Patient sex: M
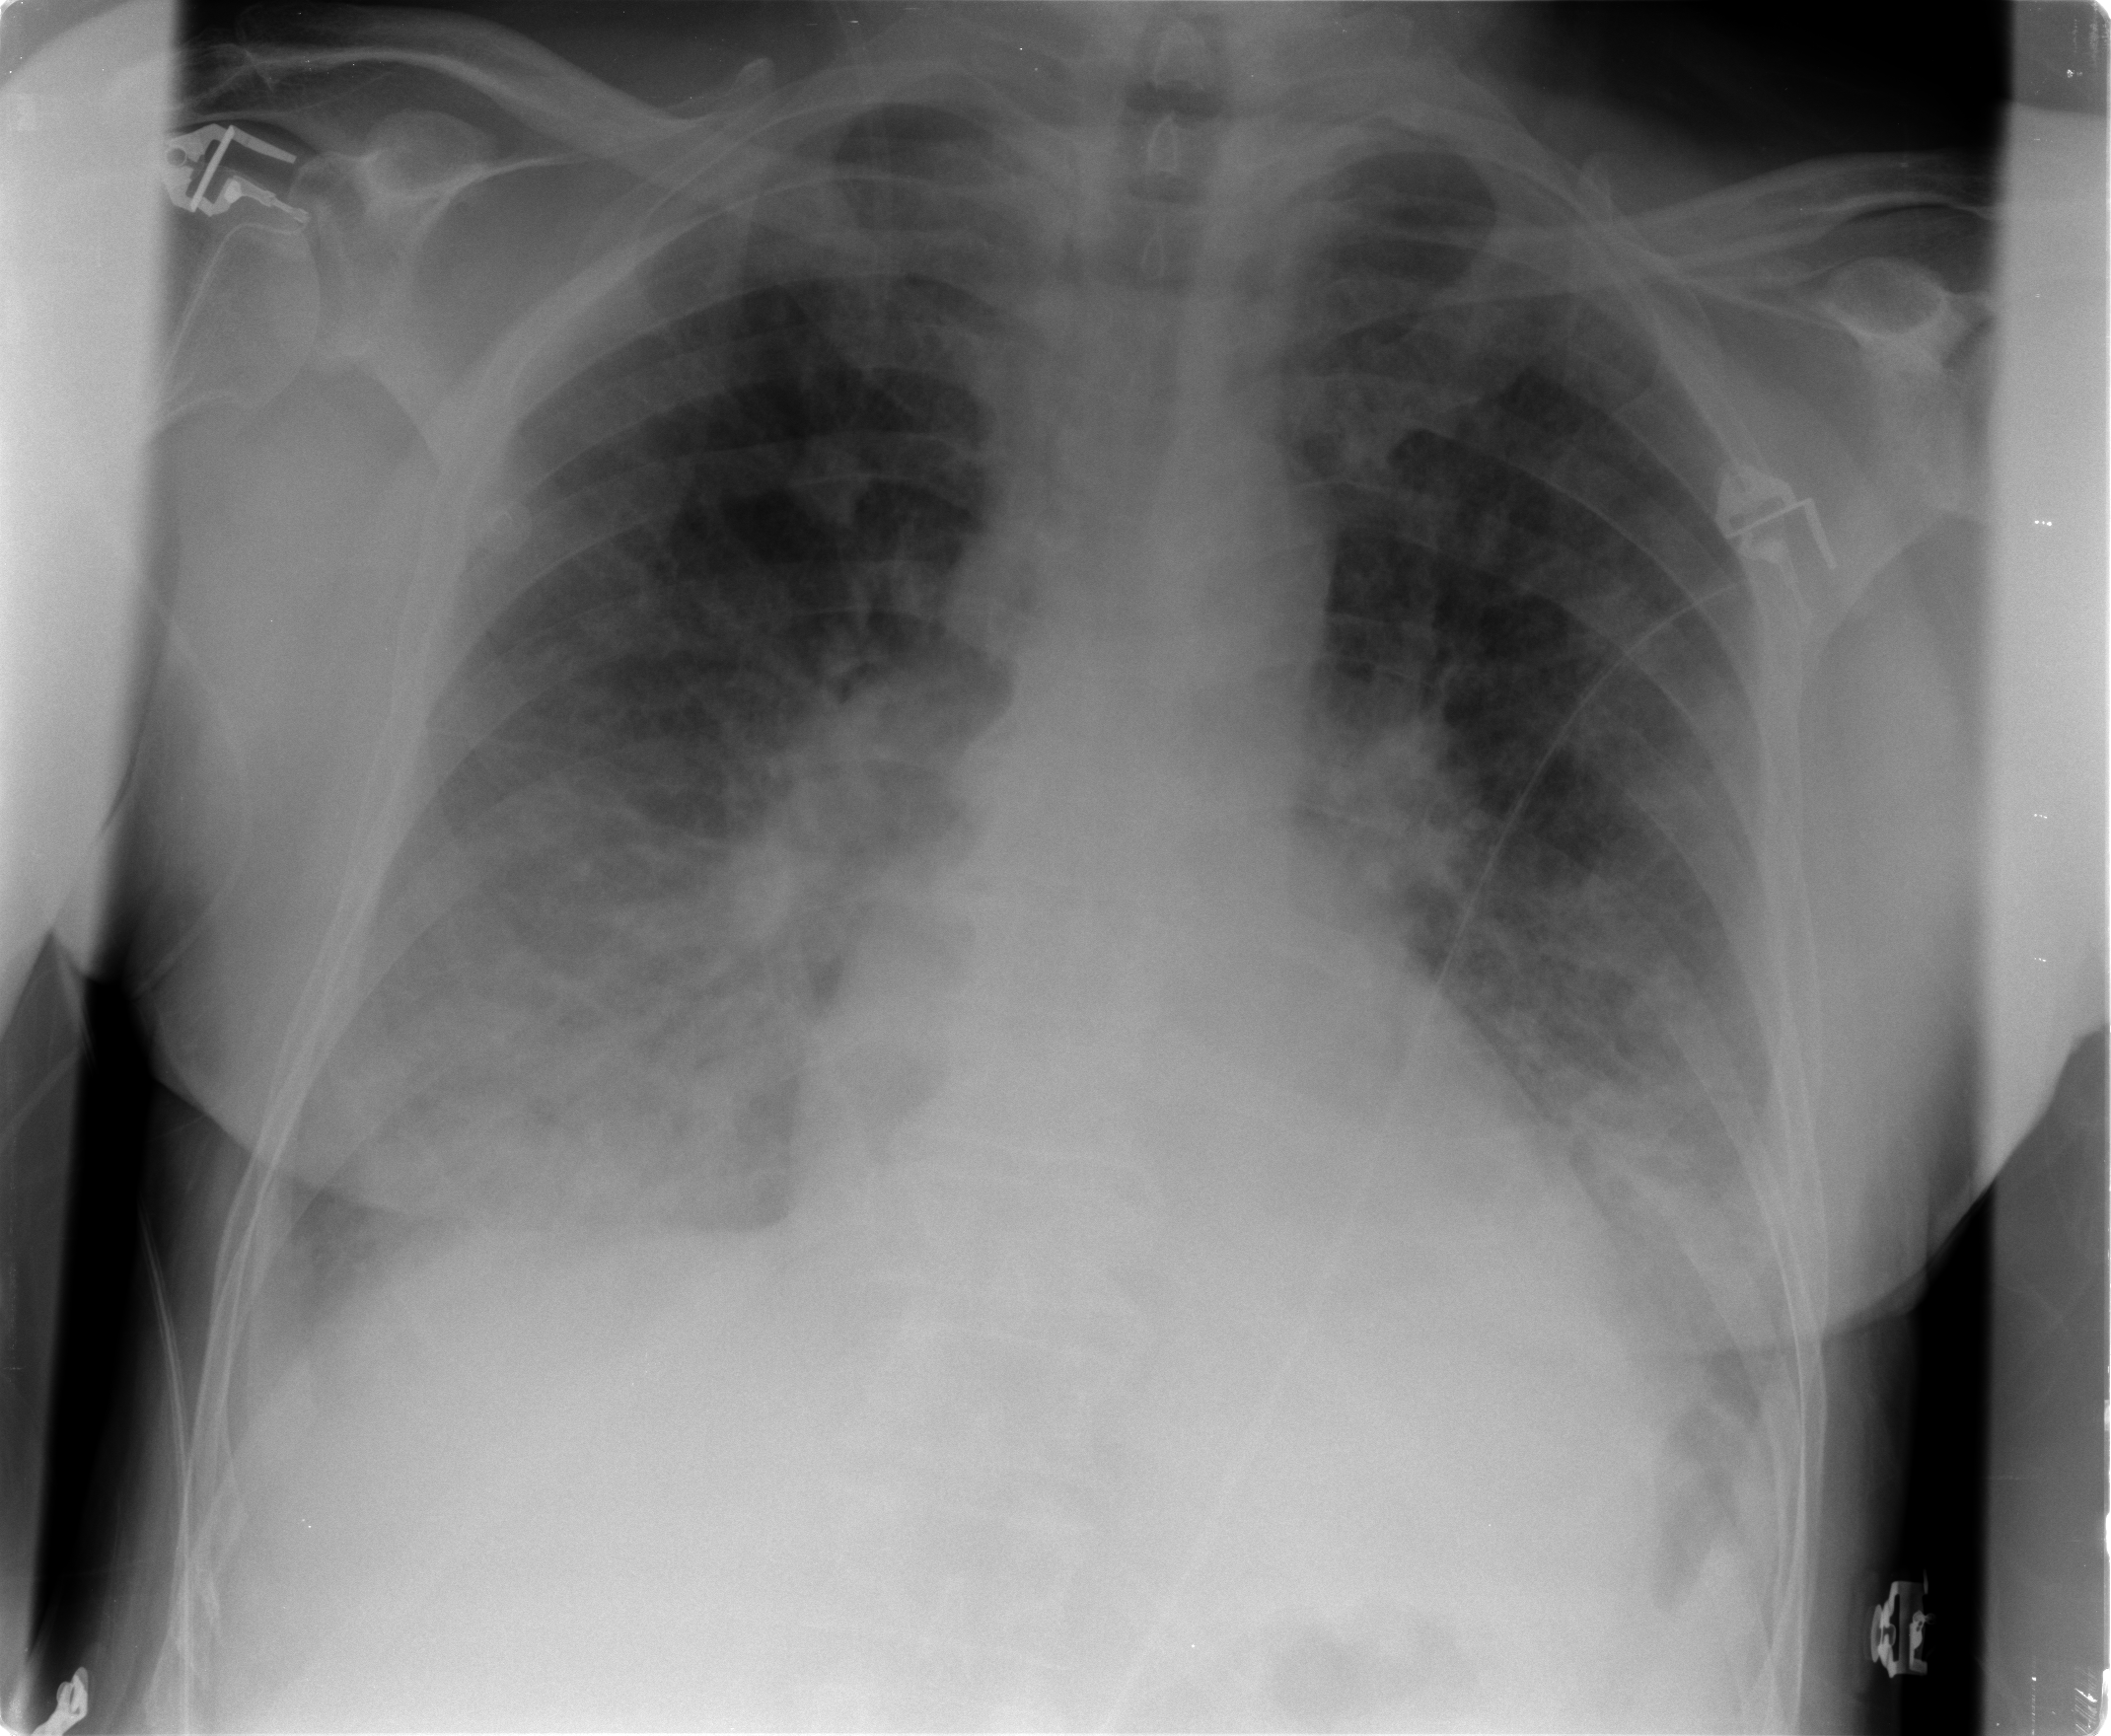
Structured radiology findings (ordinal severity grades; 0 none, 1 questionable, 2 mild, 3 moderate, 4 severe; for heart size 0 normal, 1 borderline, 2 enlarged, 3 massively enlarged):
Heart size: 1
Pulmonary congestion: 2
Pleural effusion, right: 1
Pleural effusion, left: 1
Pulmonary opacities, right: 2
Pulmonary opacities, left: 2
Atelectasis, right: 3
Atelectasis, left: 2